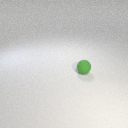
small green rubber sphere